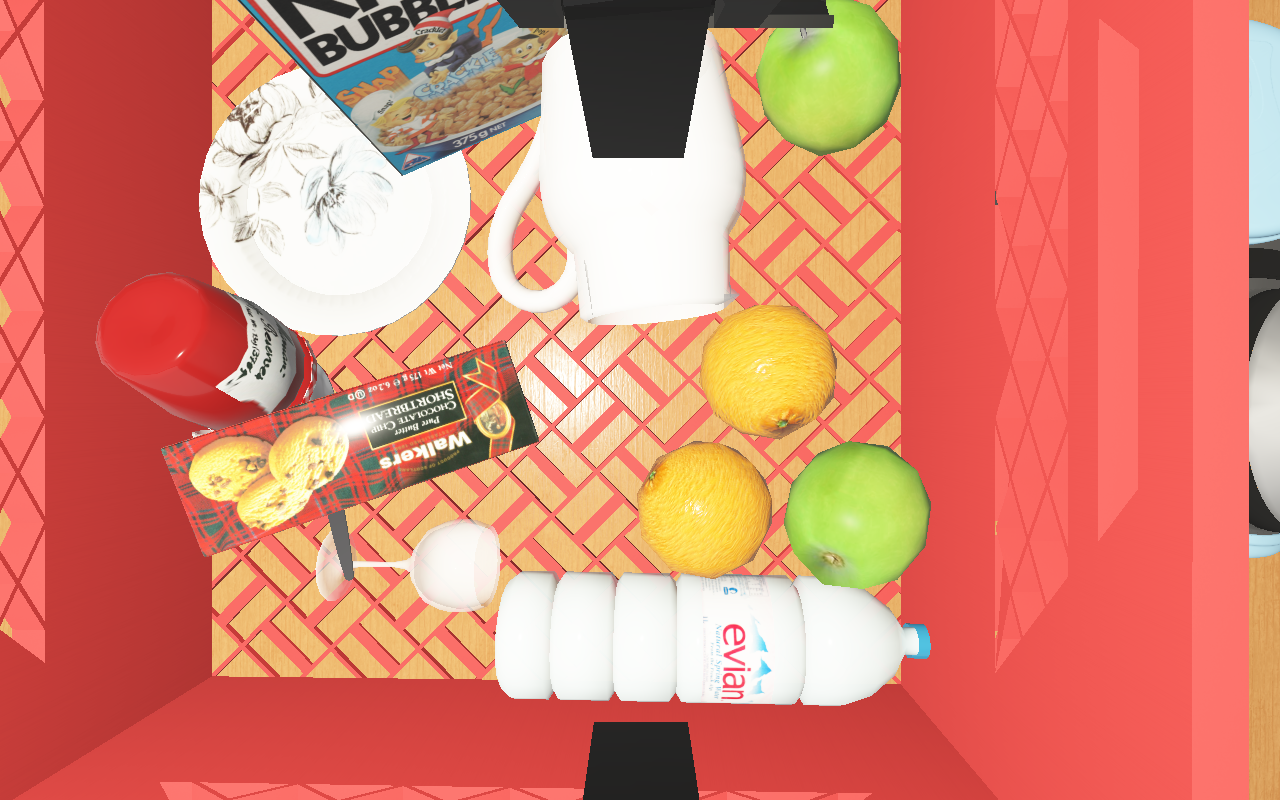
Objects in the scene:
carafe
apple
apple
orange
orange
spoon
plate
wineglass
jam jar
cereal box